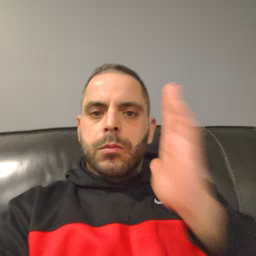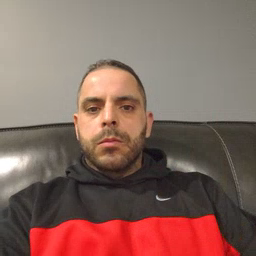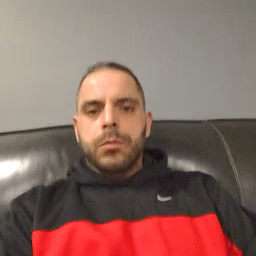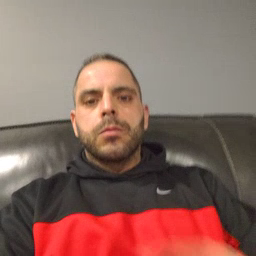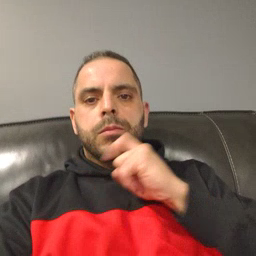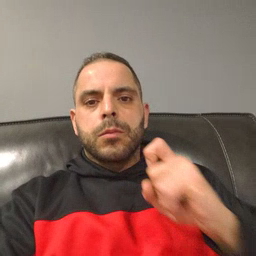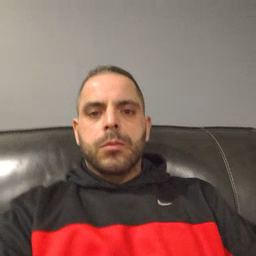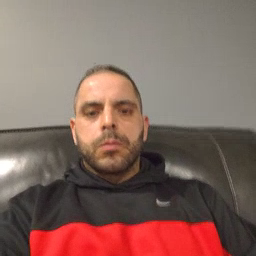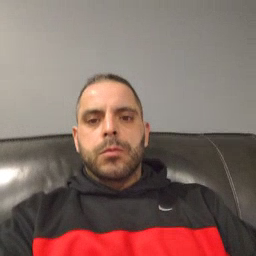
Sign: dry